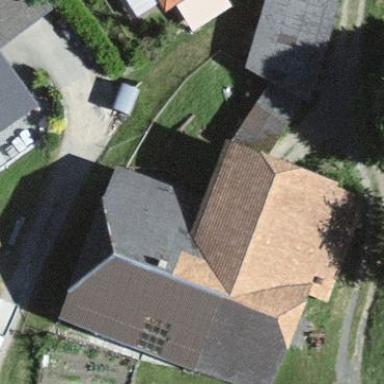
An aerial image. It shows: Farm building.